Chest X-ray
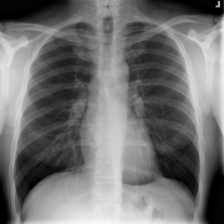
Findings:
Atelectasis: negative
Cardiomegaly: negative
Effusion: negative
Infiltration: negative
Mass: negative
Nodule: negative
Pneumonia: negative
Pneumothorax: negative
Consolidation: negative
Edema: negative
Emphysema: negative
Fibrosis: negative
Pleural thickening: negative
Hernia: negative